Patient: sex F, age 26
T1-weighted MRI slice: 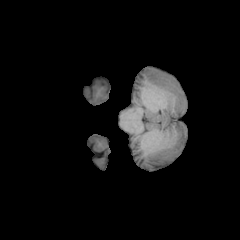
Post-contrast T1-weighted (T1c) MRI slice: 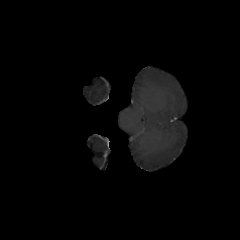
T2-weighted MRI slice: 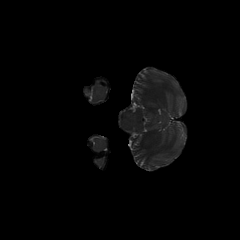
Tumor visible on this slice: no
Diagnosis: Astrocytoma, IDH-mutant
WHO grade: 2